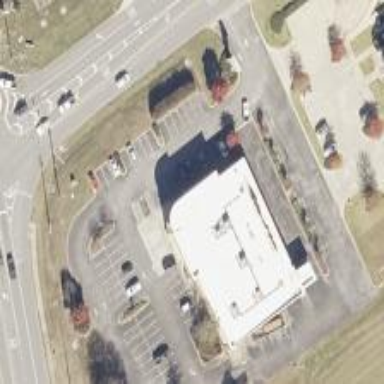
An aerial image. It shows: Pharmacy providing healthcare services.